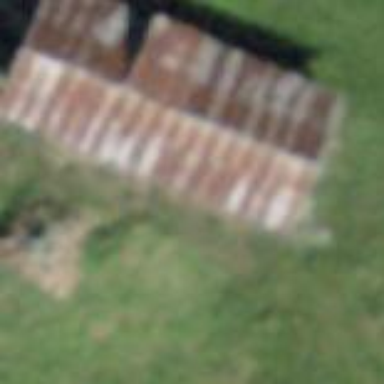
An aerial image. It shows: Rural barn.